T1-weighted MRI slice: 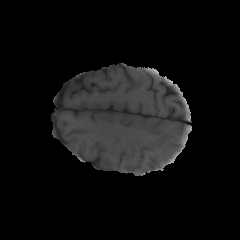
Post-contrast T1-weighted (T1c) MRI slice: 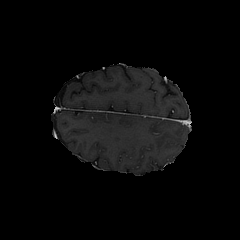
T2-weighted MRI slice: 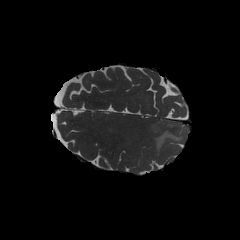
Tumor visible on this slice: yes